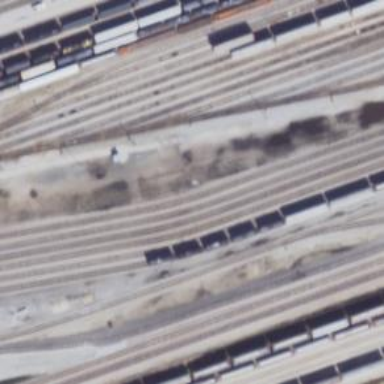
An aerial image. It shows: Railway yard used for servicing trains.